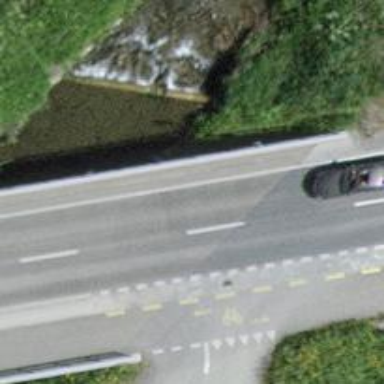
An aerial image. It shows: Secondary road on asphalt bridge.